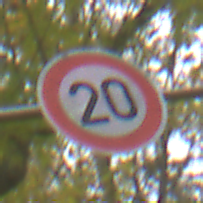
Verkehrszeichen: Geschwindigkeit20
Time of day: Midday
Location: Outdoor (Nature)
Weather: Overcast
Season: Autumn
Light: Natural